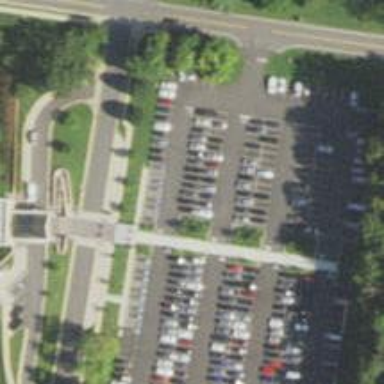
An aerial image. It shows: Parking space.